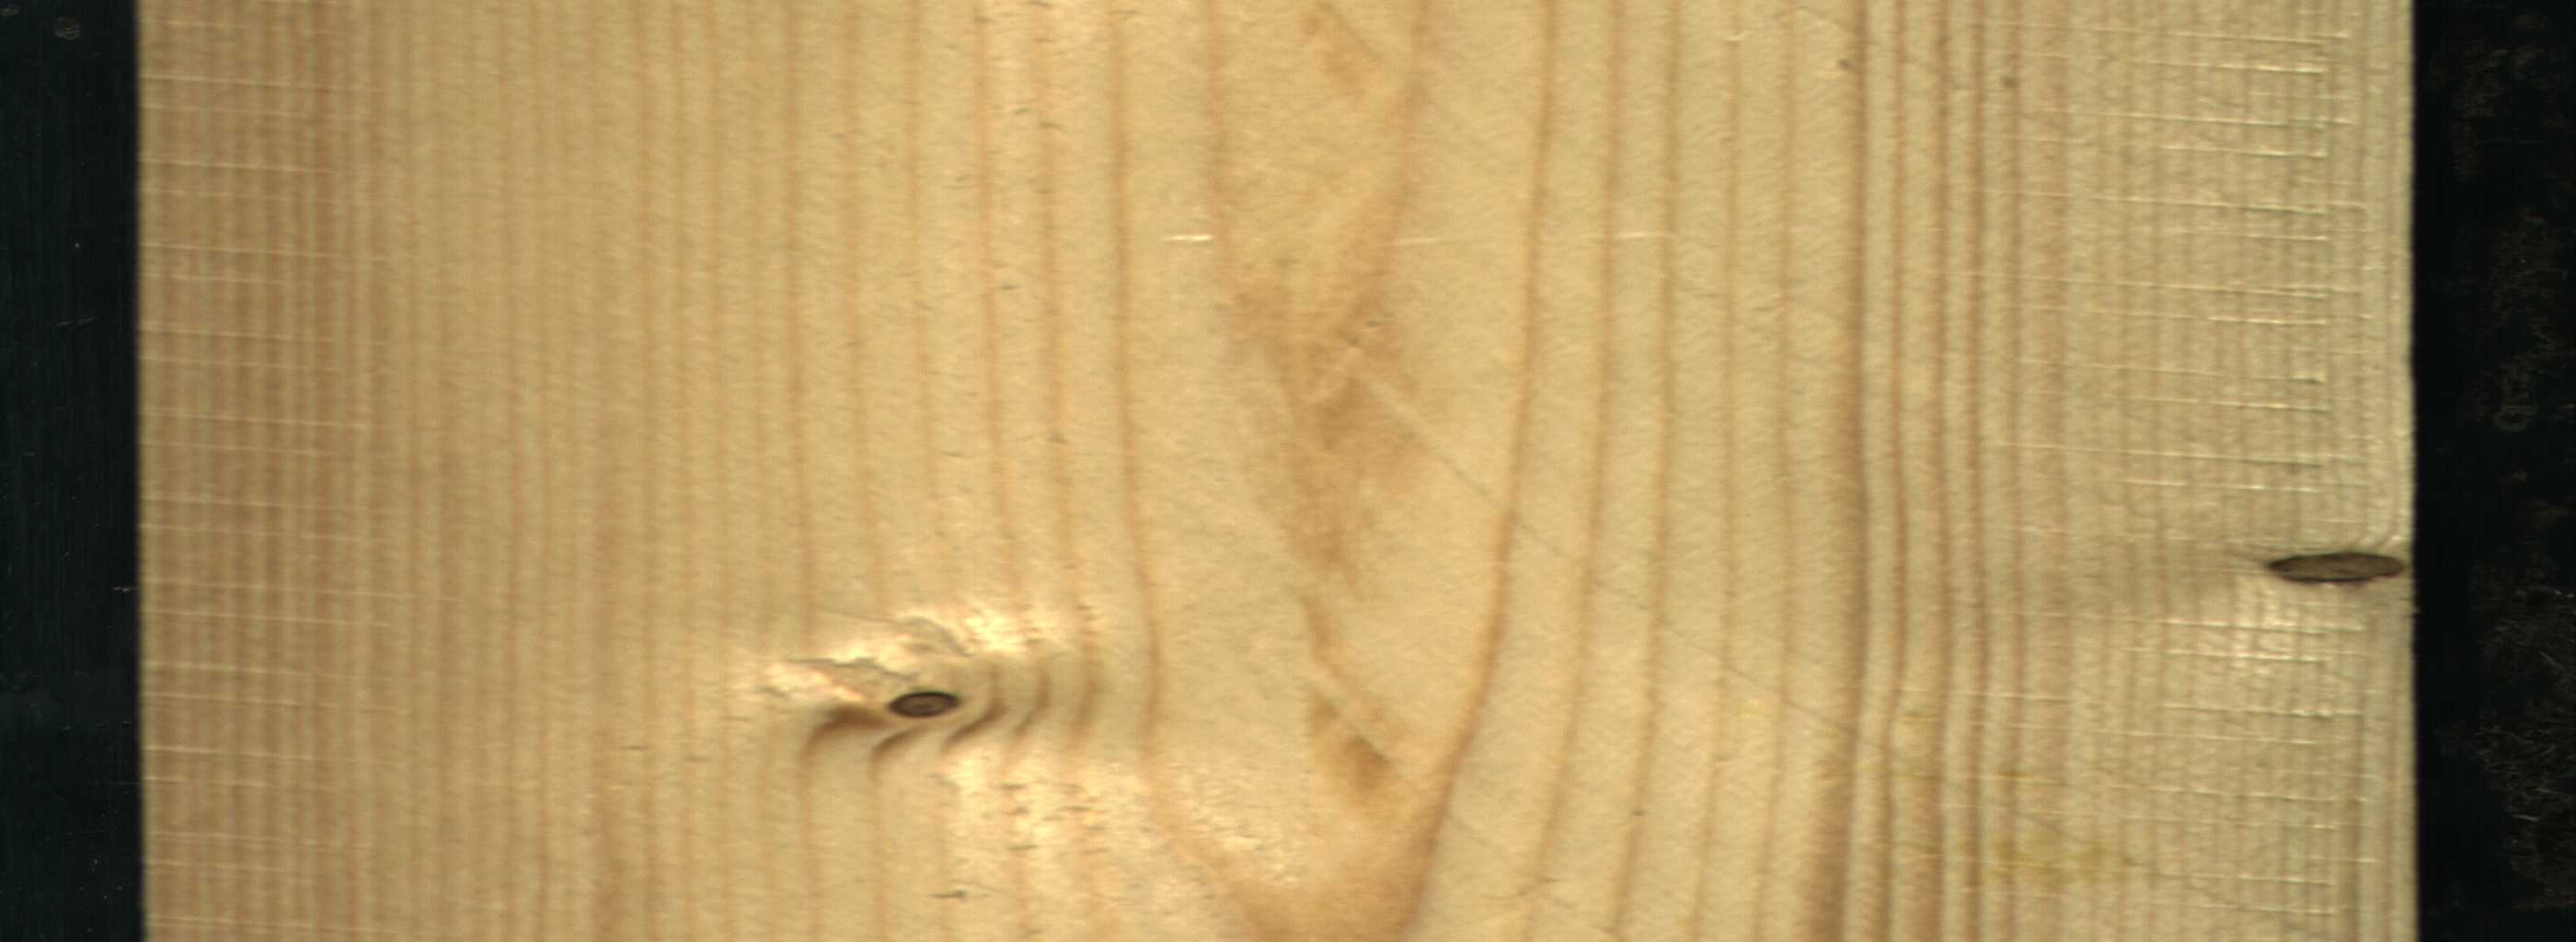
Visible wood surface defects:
Dead_Knot
Dead_Knot